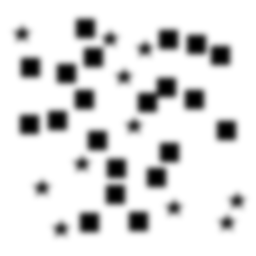
Squares: 21
Triangles: 0
Stars: 11
Total shapes: 32